Interaction volume radius: 5 \u00c5
Interaction volume height: 10 \u00c5
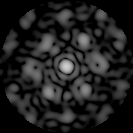
Disorder parameter: 0.5219